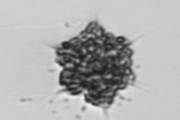
Label: Dictyocha